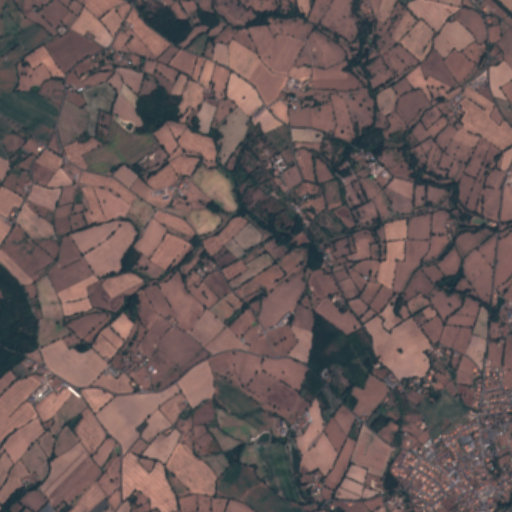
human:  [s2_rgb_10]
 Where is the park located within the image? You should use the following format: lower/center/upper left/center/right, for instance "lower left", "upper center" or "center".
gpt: The park is located in the lower right of the image.
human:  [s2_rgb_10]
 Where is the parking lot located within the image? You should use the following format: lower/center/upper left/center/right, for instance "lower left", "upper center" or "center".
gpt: The parking lot is located in the lower right of the image.
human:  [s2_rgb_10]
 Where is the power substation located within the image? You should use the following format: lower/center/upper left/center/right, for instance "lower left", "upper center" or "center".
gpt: The power substation is located in the lower right of the image.
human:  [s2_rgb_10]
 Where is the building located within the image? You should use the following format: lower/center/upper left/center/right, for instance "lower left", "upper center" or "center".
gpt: There is no building in the image.